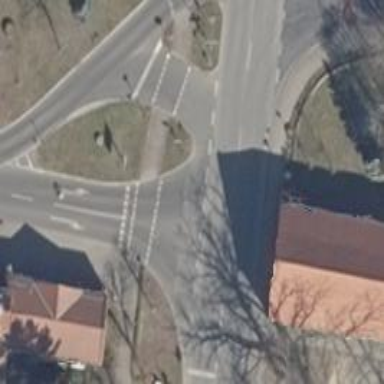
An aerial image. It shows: Secondary road with asphalt surface. It has separate sidewalks on both sides.